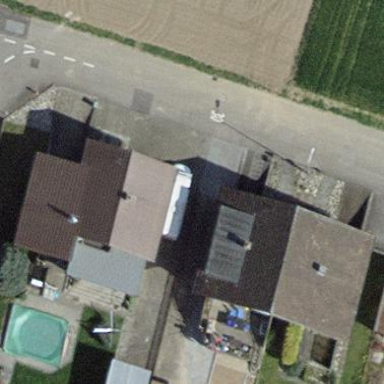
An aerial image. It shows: Terrace building.